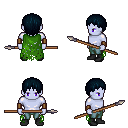
a pixel art fantasy rpg character, male body template, dark elf, purple skin, green tattered cape, teal pants, raven plain hairstyle, leather bracers, black shoes, spear, four views (front, back, left, right), 2x2 character sprite sheet, small pixel art, hard edges, no anti-aliasing